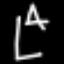
Label: pencil